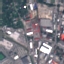
Land use / land cover: Industrial